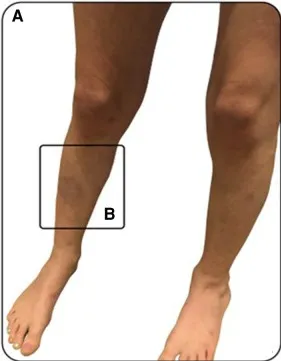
Photographs of vasculitic-like cutaneous lesions affecting lower legs bilaterally. . Adenine.
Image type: medical_photograph (skin_photograph)